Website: crate-barrel
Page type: address-validator
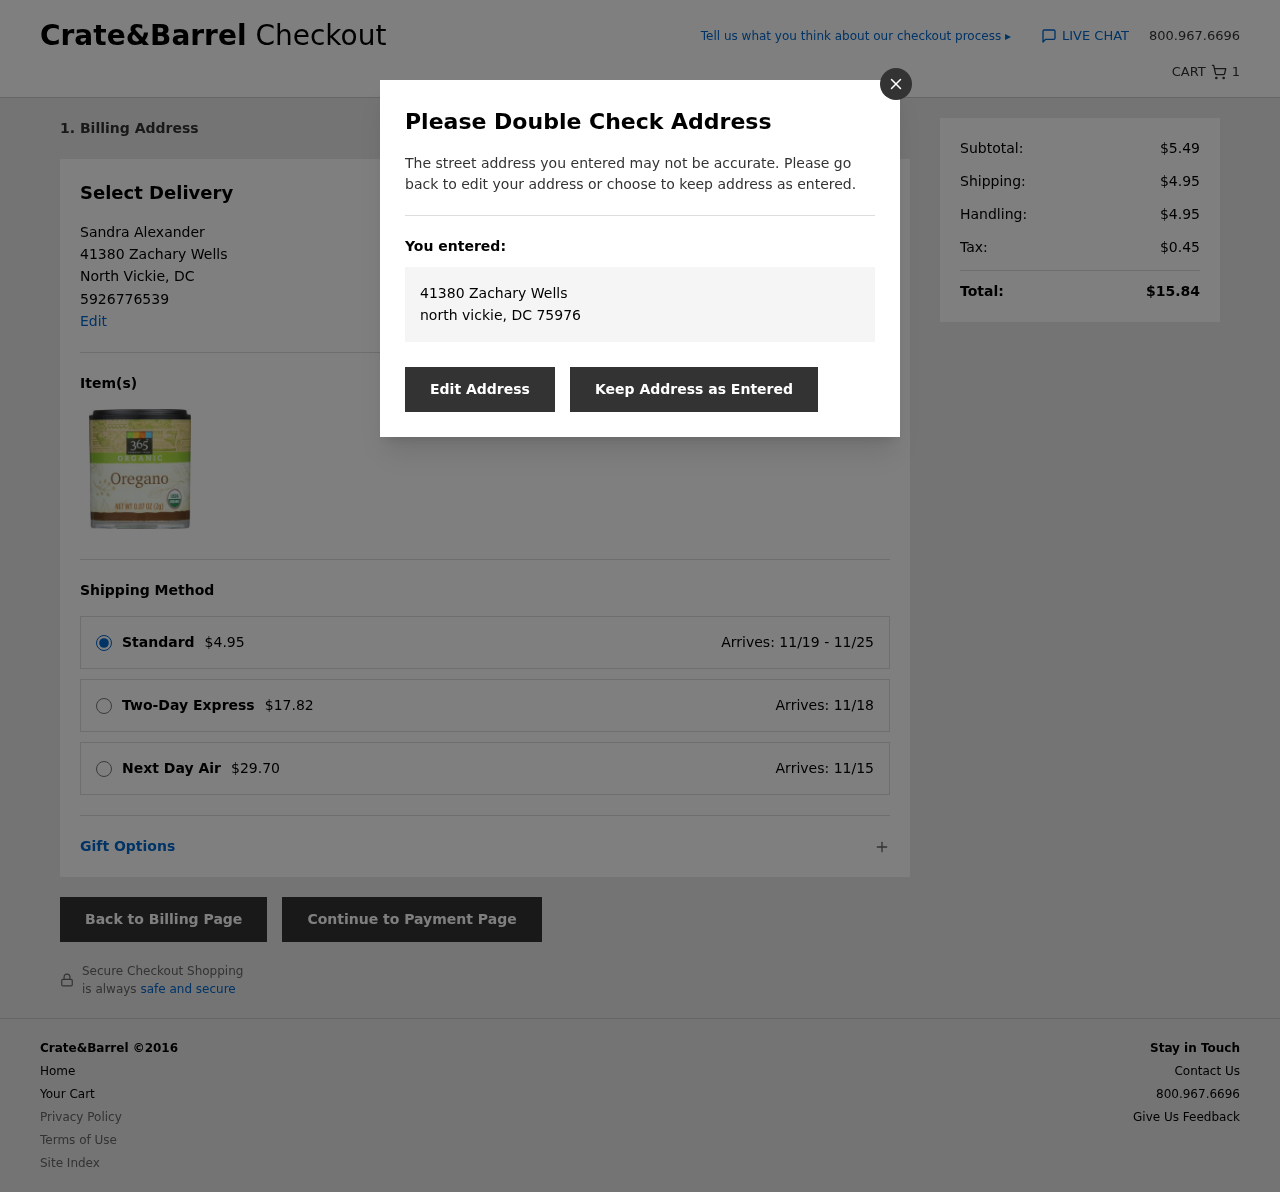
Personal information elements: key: PII_CITY
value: North Vickie
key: PII_FULLNAME
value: Sandra Alexander
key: PII_PHONE
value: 5926776539
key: PII_STATE_ABBR
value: DC
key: PII_STREET
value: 41380 Zachary Wells
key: PII_CITY2
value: north vickie
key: PII_STATE_ABBR2
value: DC
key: PII_POSTCODE
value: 75976
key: PII_POSTCODE_FULL
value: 75976
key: PII_POSTCODE_NUMERIC
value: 75976
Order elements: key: ORDER_NUM_ITEMS
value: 1
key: ORDER_SHIPPING_COST
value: $4.95
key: ORDER_SHIPPING_DATE
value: Arrives: 11/19 - 11/25
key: ORDER_SHIPPING_EXPRESS
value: $17.82
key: ORDER_DELIVERY_DATE_EXPRESS
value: Arrives: 11/18
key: ORDER_SHIPPING_NEXTDAY
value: $29.70
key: ORDER_DELIVERY_DATE_NEXTDAY
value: Arrives: 11/15
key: ORDER_SUBTOTAL
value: $5.49
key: ORDER_HANDLING
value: $4.95
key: ORDER_TAX
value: $0.45
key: ORDER_TOTAL
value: $15.84